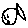
Label: fish